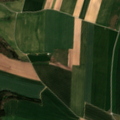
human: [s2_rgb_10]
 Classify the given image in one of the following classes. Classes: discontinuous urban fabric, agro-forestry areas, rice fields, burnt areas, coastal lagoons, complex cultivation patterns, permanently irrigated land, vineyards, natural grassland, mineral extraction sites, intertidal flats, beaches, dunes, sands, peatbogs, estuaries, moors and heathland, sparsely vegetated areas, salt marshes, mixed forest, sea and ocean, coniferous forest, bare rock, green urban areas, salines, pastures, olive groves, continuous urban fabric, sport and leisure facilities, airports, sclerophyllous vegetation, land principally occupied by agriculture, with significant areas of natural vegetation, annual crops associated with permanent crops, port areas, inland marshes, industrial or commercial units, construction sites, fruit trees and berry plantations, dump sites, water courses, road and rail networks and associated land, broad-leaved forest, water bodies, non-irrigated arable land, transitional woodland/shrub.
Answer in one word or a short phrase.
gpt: non-irrigated arable land, mixed forest